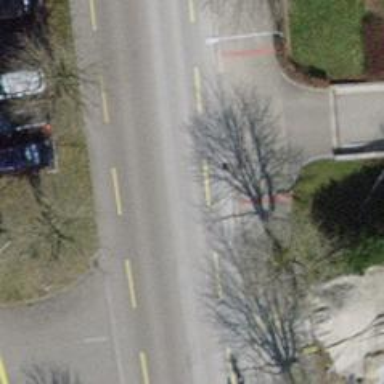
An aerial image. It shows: Residential road with asphalt surface and designated cycle lane.